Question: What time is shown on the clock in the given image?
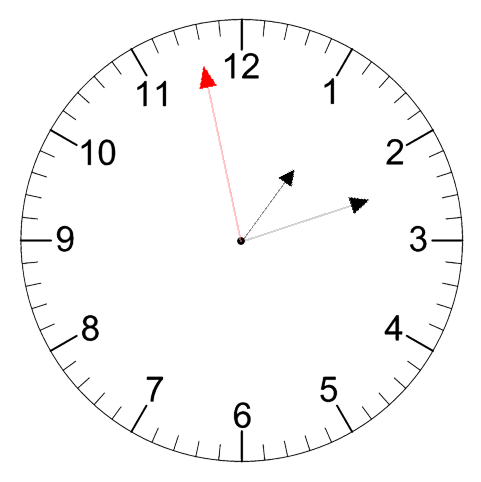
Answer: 01:11:58